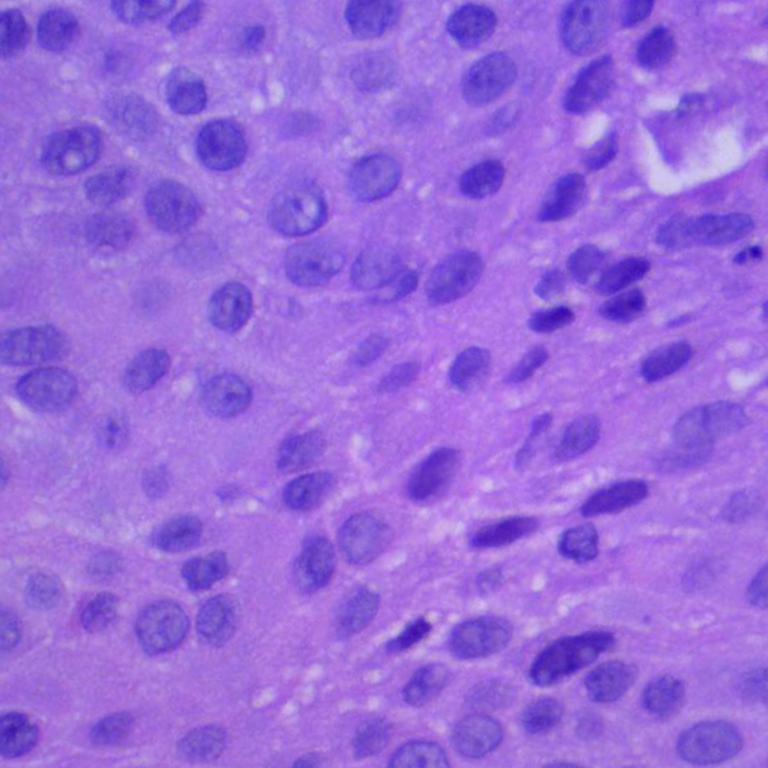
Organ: lung
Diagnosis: squamous carcinomas